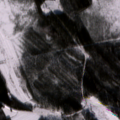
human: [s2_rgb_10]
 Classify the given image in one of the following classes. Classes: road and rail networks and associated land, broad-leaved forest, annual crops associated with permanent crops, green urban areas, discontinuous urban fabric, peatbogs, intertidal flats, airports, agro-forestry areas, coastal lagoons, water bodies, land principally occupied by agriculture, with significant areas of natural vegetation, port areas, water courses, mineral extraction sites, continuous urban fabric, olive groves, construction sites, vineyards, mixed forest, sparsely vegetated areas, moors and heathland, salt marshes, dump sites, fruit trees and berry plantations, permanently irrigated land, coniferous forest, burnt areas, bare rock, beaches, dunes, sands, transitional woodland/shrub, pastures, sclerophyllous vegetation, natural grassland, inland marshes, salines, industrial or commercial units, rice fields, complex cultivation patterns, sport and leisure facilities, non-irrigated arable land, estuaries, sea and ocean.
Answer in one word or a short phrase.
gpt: coniferous forest, mixed forest, transitional woodland/shrub, peatbogs